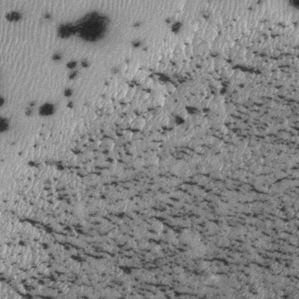
Label: frost